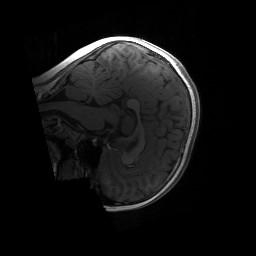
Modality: T1w
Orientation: sagittal
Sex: female
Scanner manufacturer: siemens
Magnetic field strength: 3 T
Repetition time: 1.9 s
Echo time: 0.00243 s